Question: I am creating controls in a Web Part's overridden CreateChildControls() method.
My code is this (no pun intended):
'''
this.Controls.Add(new LiteralControl("<h2>Duckbilled Platypus Unlimited</h2>"));
this.Controls.Add(new LiteralControl("<h3>Angle of Repose of Bill: "));
boxRequestDate = new TextBox();
this.Controls.Add(boxRequestDate);
this.Controls.Add(new LiteralControl("</h3>"));
this.Controls.Add(new LiteralControl("<h3>Venomosity/Lethality Quotient of Poison Toe: "));
boxPaymentAmount = new TextBox();
this.Controls.Add(boxPaymentAmount);
this.Controls.Add(new LiteralControl("</h3>"));
'''
...and I see this:

What I want to see is the "Venomosity" LiteralControl and TextBox to the right of / horizontally aligned with the first LiteralControl and TextBox (to the right of them, not below them). How can I achieve this?
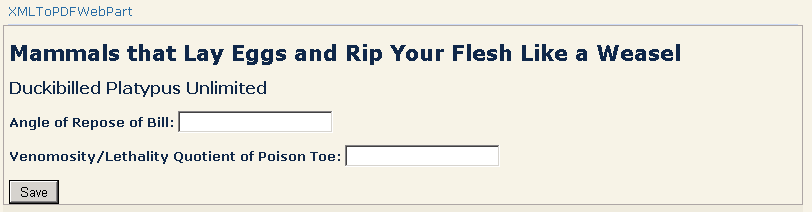
Answer: try something like this:
'''
this.Controls.Add(new LiteralControl("<h2>Duckibilled Platypus Unlimited</h2>"));
this.Controls.Add(new LiteralControl("<h3 style='display: inline-block; width: 400px;'>Angle of Repose of Bill: </h3>"));
boxRequestDate = new TextBox();
this.Controls.Add(boxRequestDate);
this.Controls.Add(new LiteralControl("<br />"));
this.Controls.Add(new LiteralControl("<h3 style='display: inline-block; width: 400px;'>Venomosity/Lethality Quotient of Poison Toe: </h3>"));
boxPaymentAmount = new TextBox();
this.Controls.Add(boxPaymentAmount);
'''
Please note that you cannot have a textbox inside of an h3 tag (via HTML rules). Also, it would be better to use a class inside of CSS instead of inline styles like this, but this way should work for you. It would also be better to handle the "break" with CSS instead of the "", but for a quick fix this will do it.